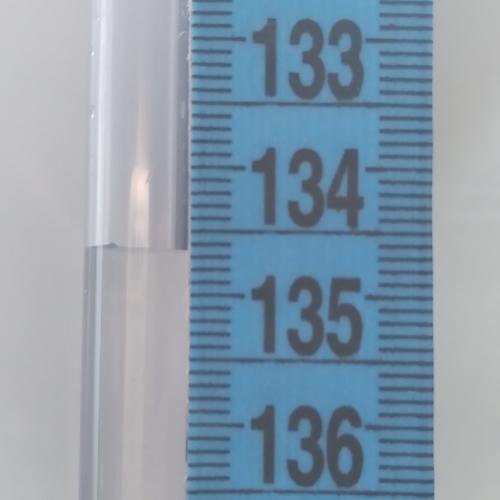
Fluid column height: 134.7 cm